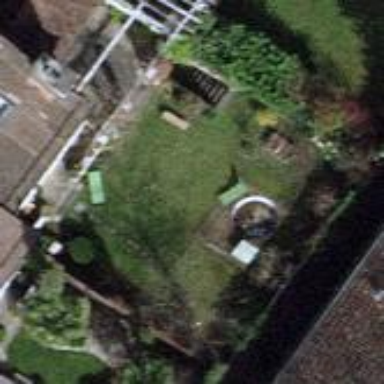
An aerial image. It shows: Garden surrounded by fence.